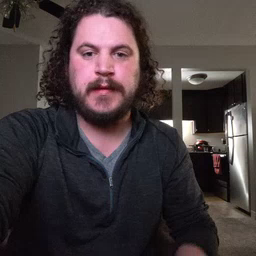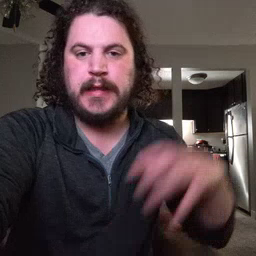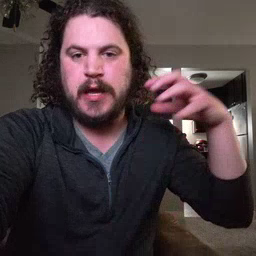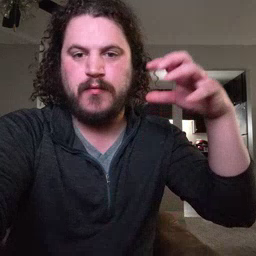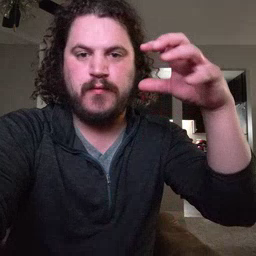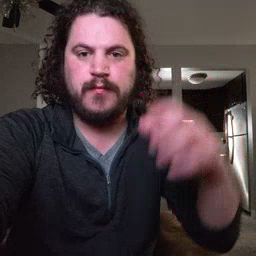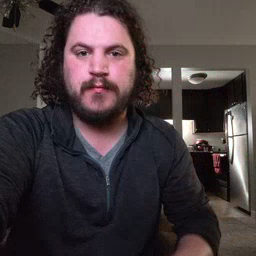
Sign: cloud